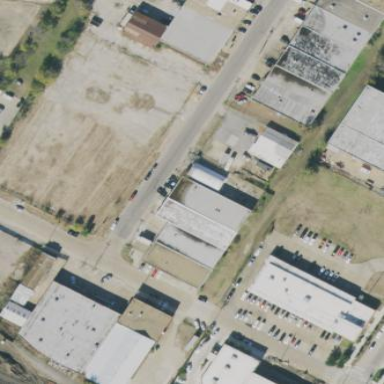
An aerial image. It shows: Warehouse.